Chest X-ray. View position: PA
Patient age: 24
Patient sex: F
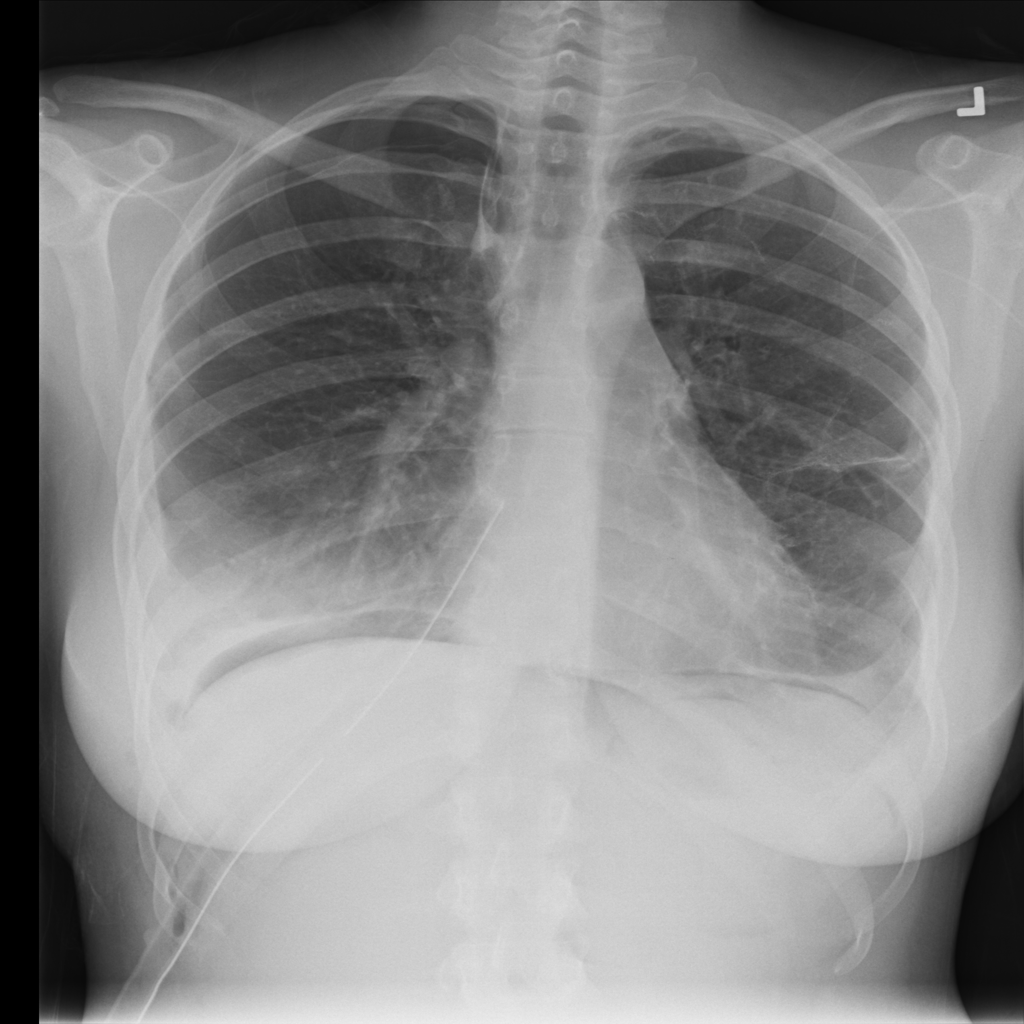
Finding: Pneumothorax